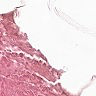
Metastatic tissue present: no